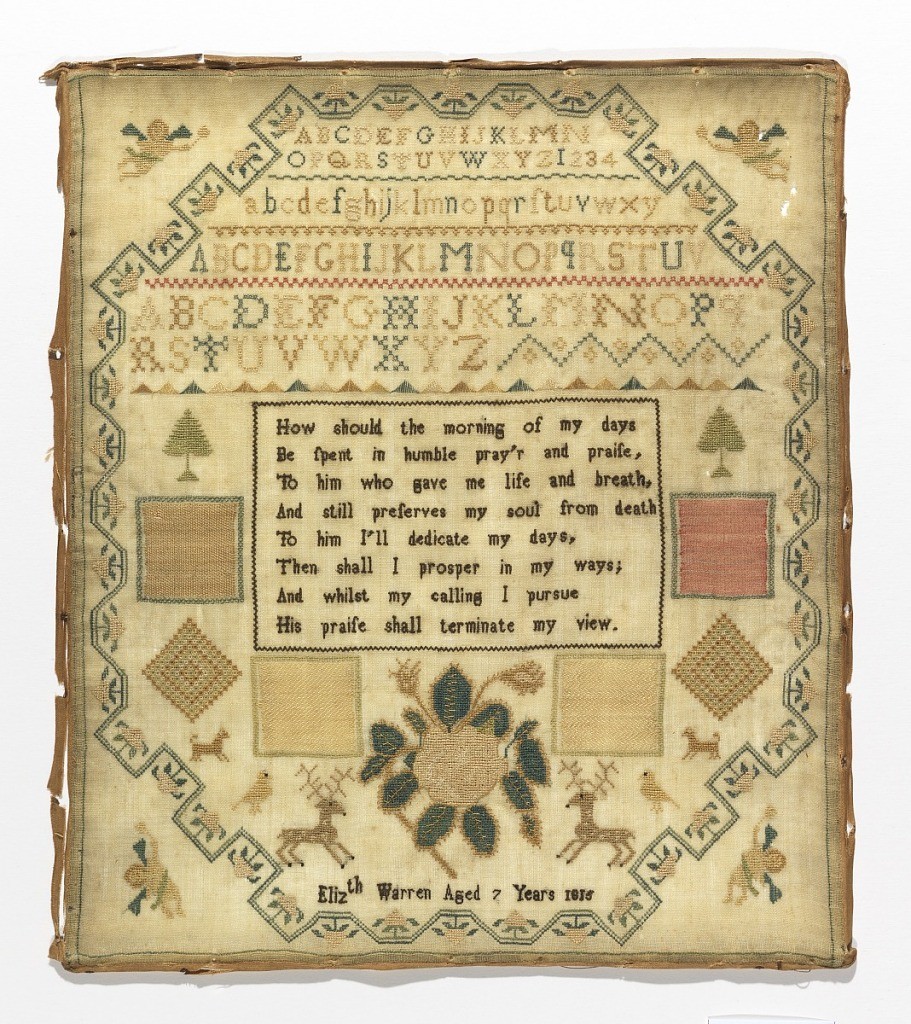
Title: Sampler
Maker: Elizabeth Warren, English, b. ca. 1808
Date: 1815
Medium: silk embroidery on wool foundation, linen tape Technique: embroidered in cross, stem, eyelet, satin, and running stitches on plain weave foundation
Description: Nearly square sampler embroidered in soft colors of green, tan and pink on a cream ground. Variation of the lozenge sampler, with each corner of the diamond cut off to make an octagon, and the typical stepped outline made into a floral border. Within the lozenge are four alphabets and, containted withing a box, a verse:
How should the morning of my days
be spent in humble pray'r and praise
to him who gave me life and breath
and still preserves my soul from death
To him I'll dedicate my days
Then shall I prosper in my ways
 And whilst my calling I pursue
His praise shall terminate my view
Surrounded by four squares of pattern darning, two checkerboard diamonds, and a white rose above the signature Eliz'th Warren Aged 7 Years 1815. With deer and dogs filling the space, and a cherub in each corner.
The verse is from Songs in the Night by Susannah Harrison, first published in 1780. The verse here is from the second edition of 1807.